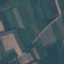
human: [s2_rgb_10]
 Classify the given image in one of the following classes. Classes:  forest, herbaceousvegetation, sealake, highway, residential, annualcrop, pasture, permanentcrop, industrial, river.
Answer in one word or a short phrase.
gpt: AnnualCrop